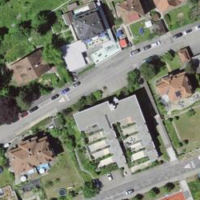
EUNIS habitat code: 54
Species observed at this site:
Erannis defoliaria
Centranthus ruber
Cymbalaria muralis